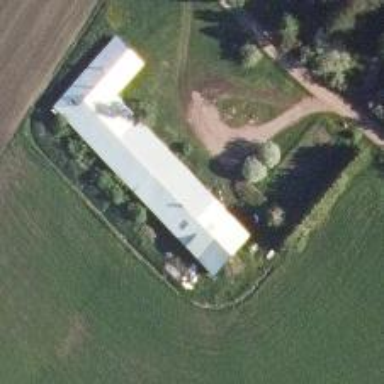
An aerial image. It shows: Cowshed building.